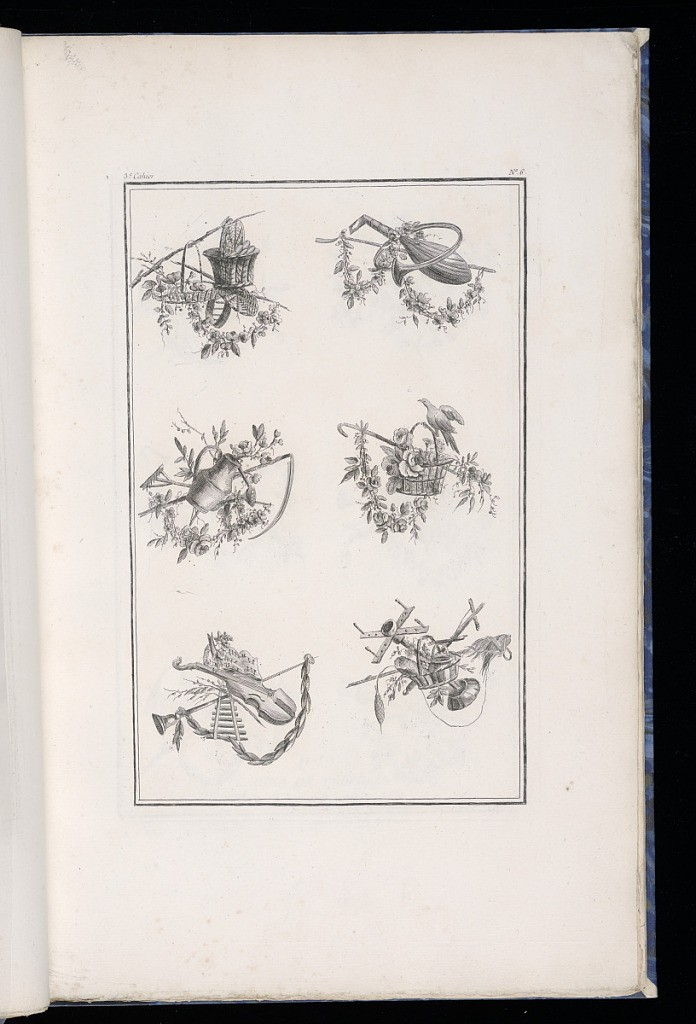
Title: Trophy Designs
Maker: Pierre Ranson, French, 1736–1786
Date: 1777–79
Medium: Etching on paper
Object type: Print
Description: Six designs for trophies incorporating leaves, flowers, birds, baskets, lute, horn, watering can, rake, scythe, violin, and music. The plate is numbered.